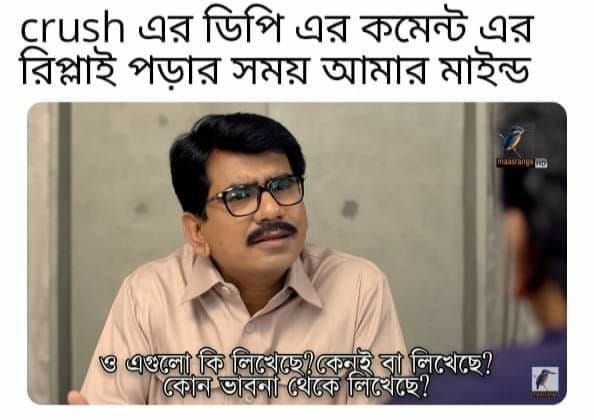
Caption: crush এর ডিপি এর কমেন্ট এর রিপ্লাই পড়ার সময় আমার মাইন্ড    ও এগুলো কি লিখেছে ? কেনই বা লিখেছে ?    কোন ভাবনা থেকে লিখেছে ?
Label: non-hate